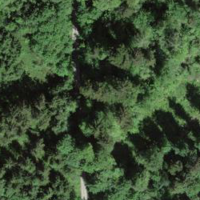
EUNIS habitat code: 44
Species observed at this site:
Cirsium arvense